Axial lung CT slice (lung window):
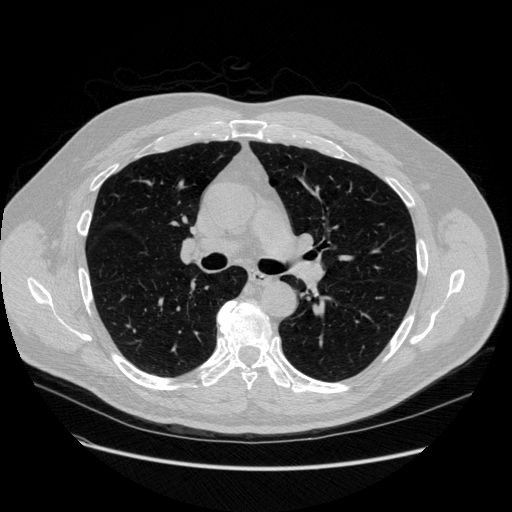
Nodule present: no